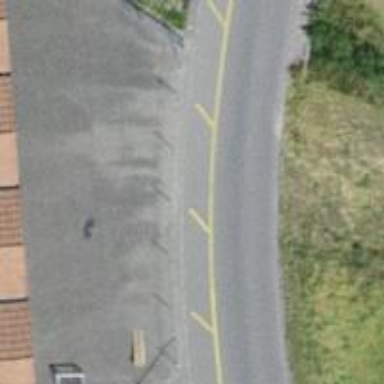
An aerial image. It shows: Asphalt road in residential area.